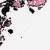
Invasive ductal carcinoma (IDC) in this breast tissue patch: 0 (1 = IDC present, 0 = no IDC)